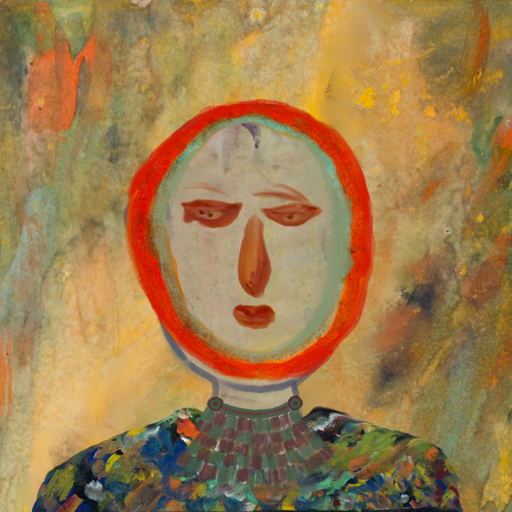
Background: Comrade, Head And Neck Front: Hill_Girl, Face Front: Pious_Lady, Bust: An_Impression, Hair Front: Sisters, Head Accessory: Blank, Second Necklace: After_Raid, Necklace: Blank, Baby: Blank